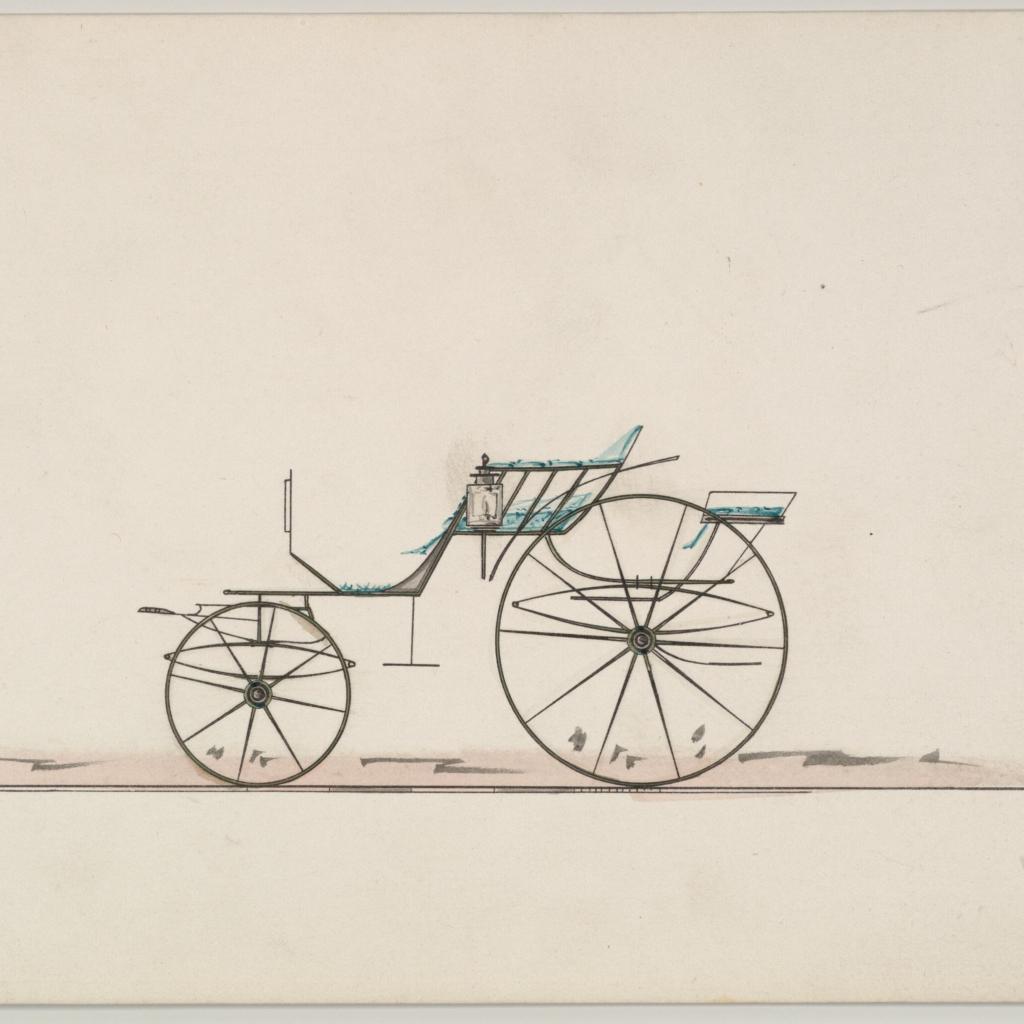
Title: Spindle Seat Phaeton (unnumbered)
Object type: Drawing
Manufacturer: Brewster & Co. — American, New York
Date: ca. 1870
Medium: Pen and black ink, watercolor and gouache, with gum arabic
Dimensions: sheet: 5 13/16 x 9 3/16 in. (14.8 x 23.3 cm)
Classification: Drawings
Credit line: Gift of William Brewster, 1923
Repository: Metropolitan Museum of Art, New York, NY